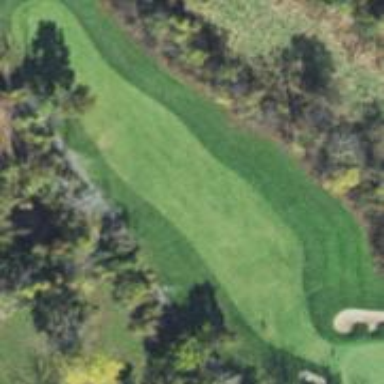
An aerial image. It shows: Golf fairway in the image.